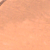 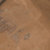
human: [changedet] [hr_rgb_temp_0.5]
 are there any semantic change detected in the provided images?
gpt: Some houses were built in the desert.